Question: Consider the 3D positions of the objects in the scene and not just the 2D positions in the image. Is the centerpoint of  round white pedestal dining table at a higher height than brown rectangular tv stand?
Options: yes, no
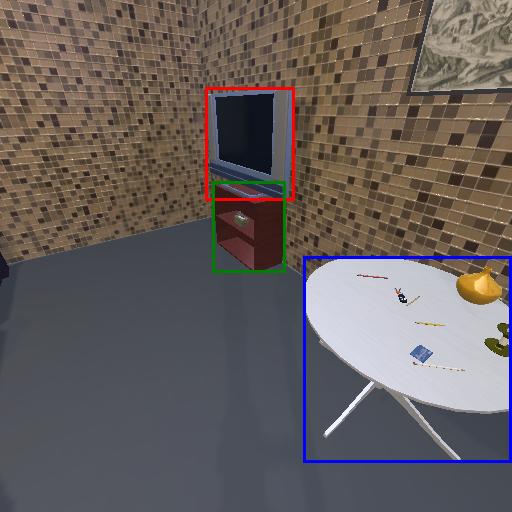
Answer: yes